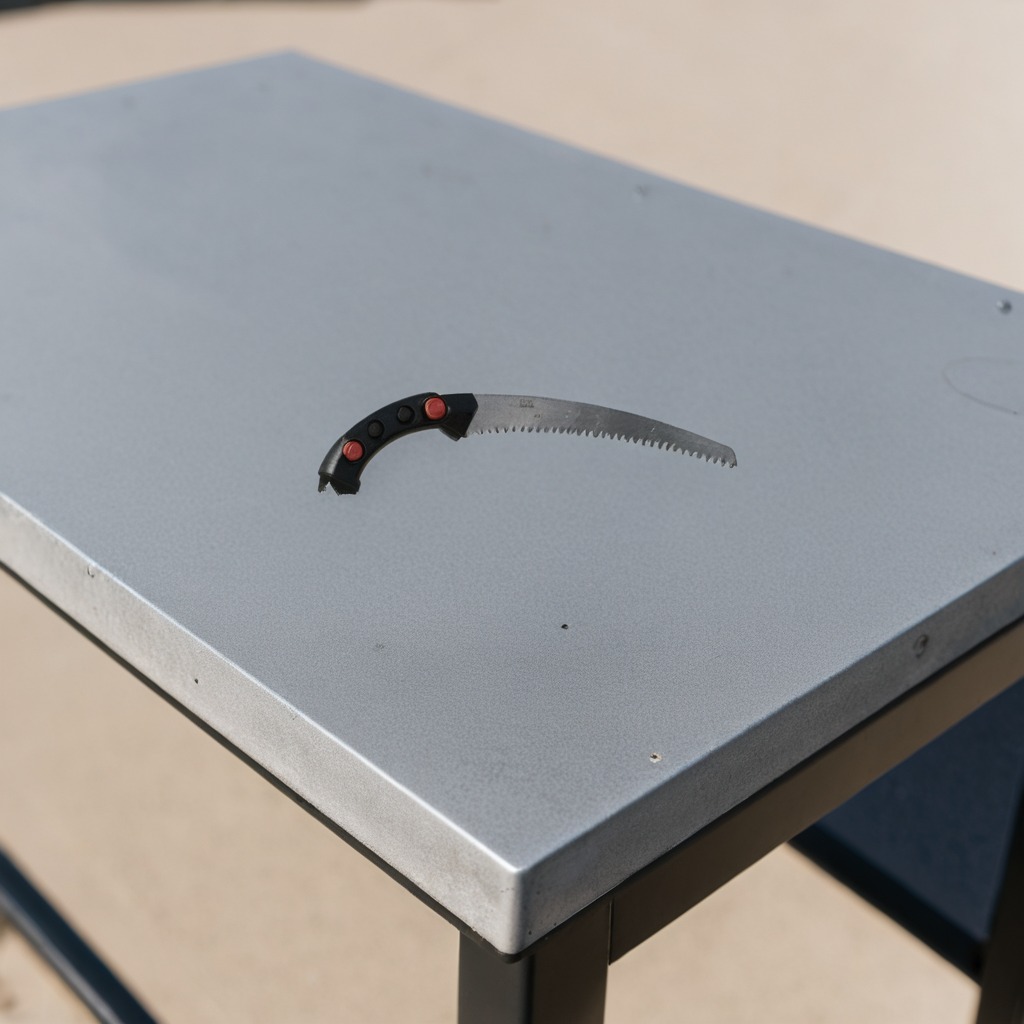
A metal saw is lying on a clean utility table in a temporary outdoor tool station.